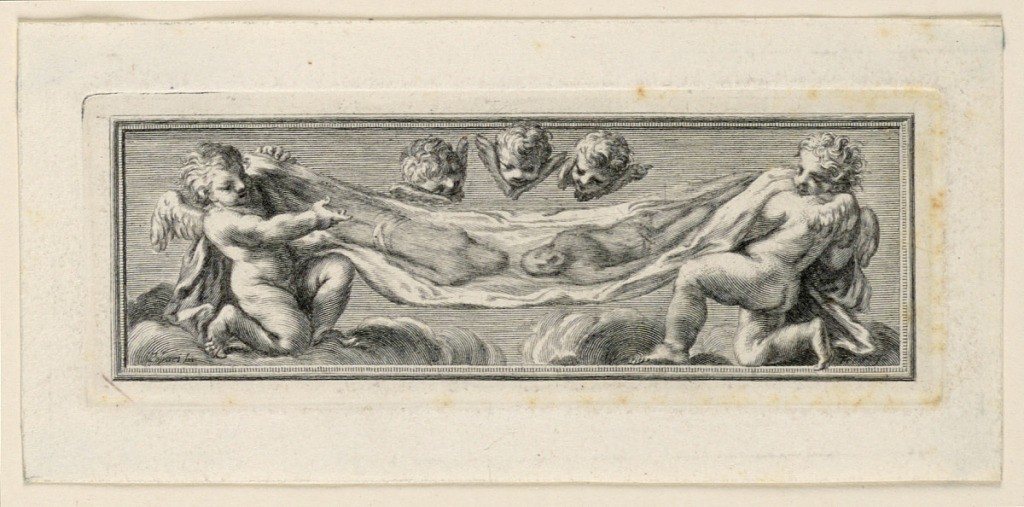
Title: Vignette with Angels and Instruments of the Passion
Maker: Jakob Frey, Swiss, active Italy, 1681 - 1752
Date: ca. 1715
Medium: Engraving on paper
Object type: Print
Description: TWo kneeling angels hold, three cherubim gaze at the Sudarium.